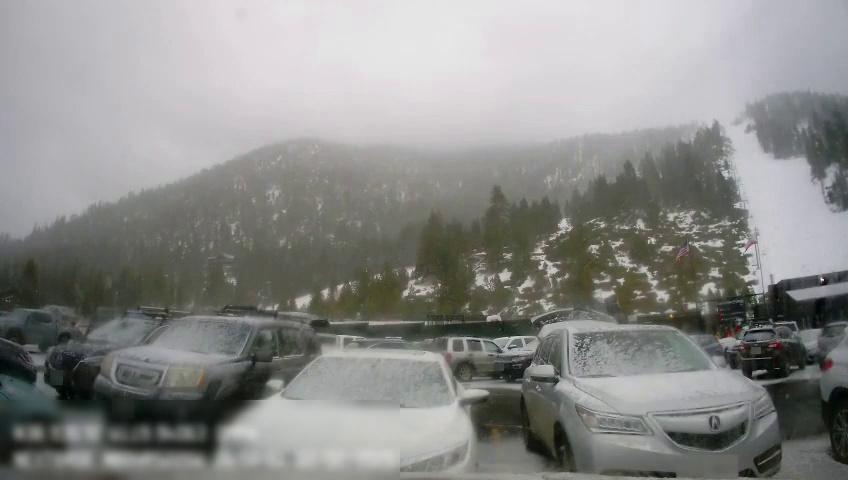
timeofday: Day
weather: Snowy
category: Vehicles | Car
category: Vehicles | Car
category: Vehicles | SUV
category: Vehicles | Truck
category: Vehicles | SUV
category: Vehicles | Car
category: Vehicles | SUV
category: Vehicles | SUV
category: Vehicles | SUV
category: Vehicles | SUV
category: Vehicles | Truck
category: Vehicles | Truck
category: Vehicles | SUV
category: Vehicles | SUV
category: Vehicles | SUV
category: Vehicles | Car
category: Vehicles | Car
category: Vehicles | SUV
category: Drivable Space